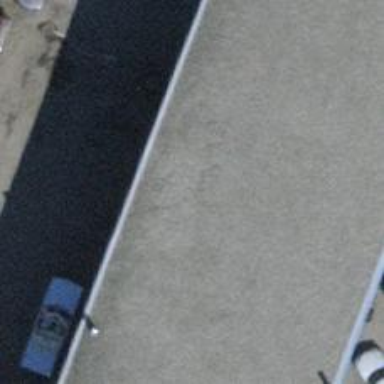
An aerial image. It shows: Car repair shop.